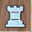
Piece: wR